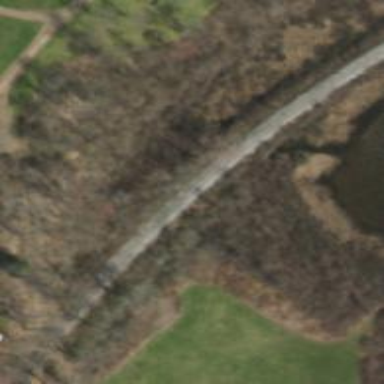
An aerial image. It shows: Preserved railway.